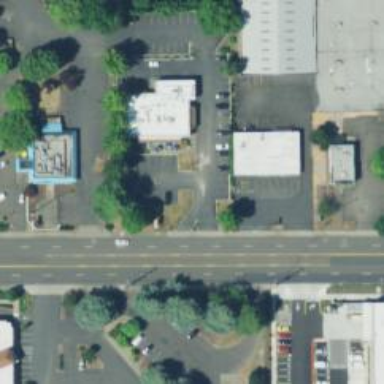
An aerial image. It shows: Parking space is available.